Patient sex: F
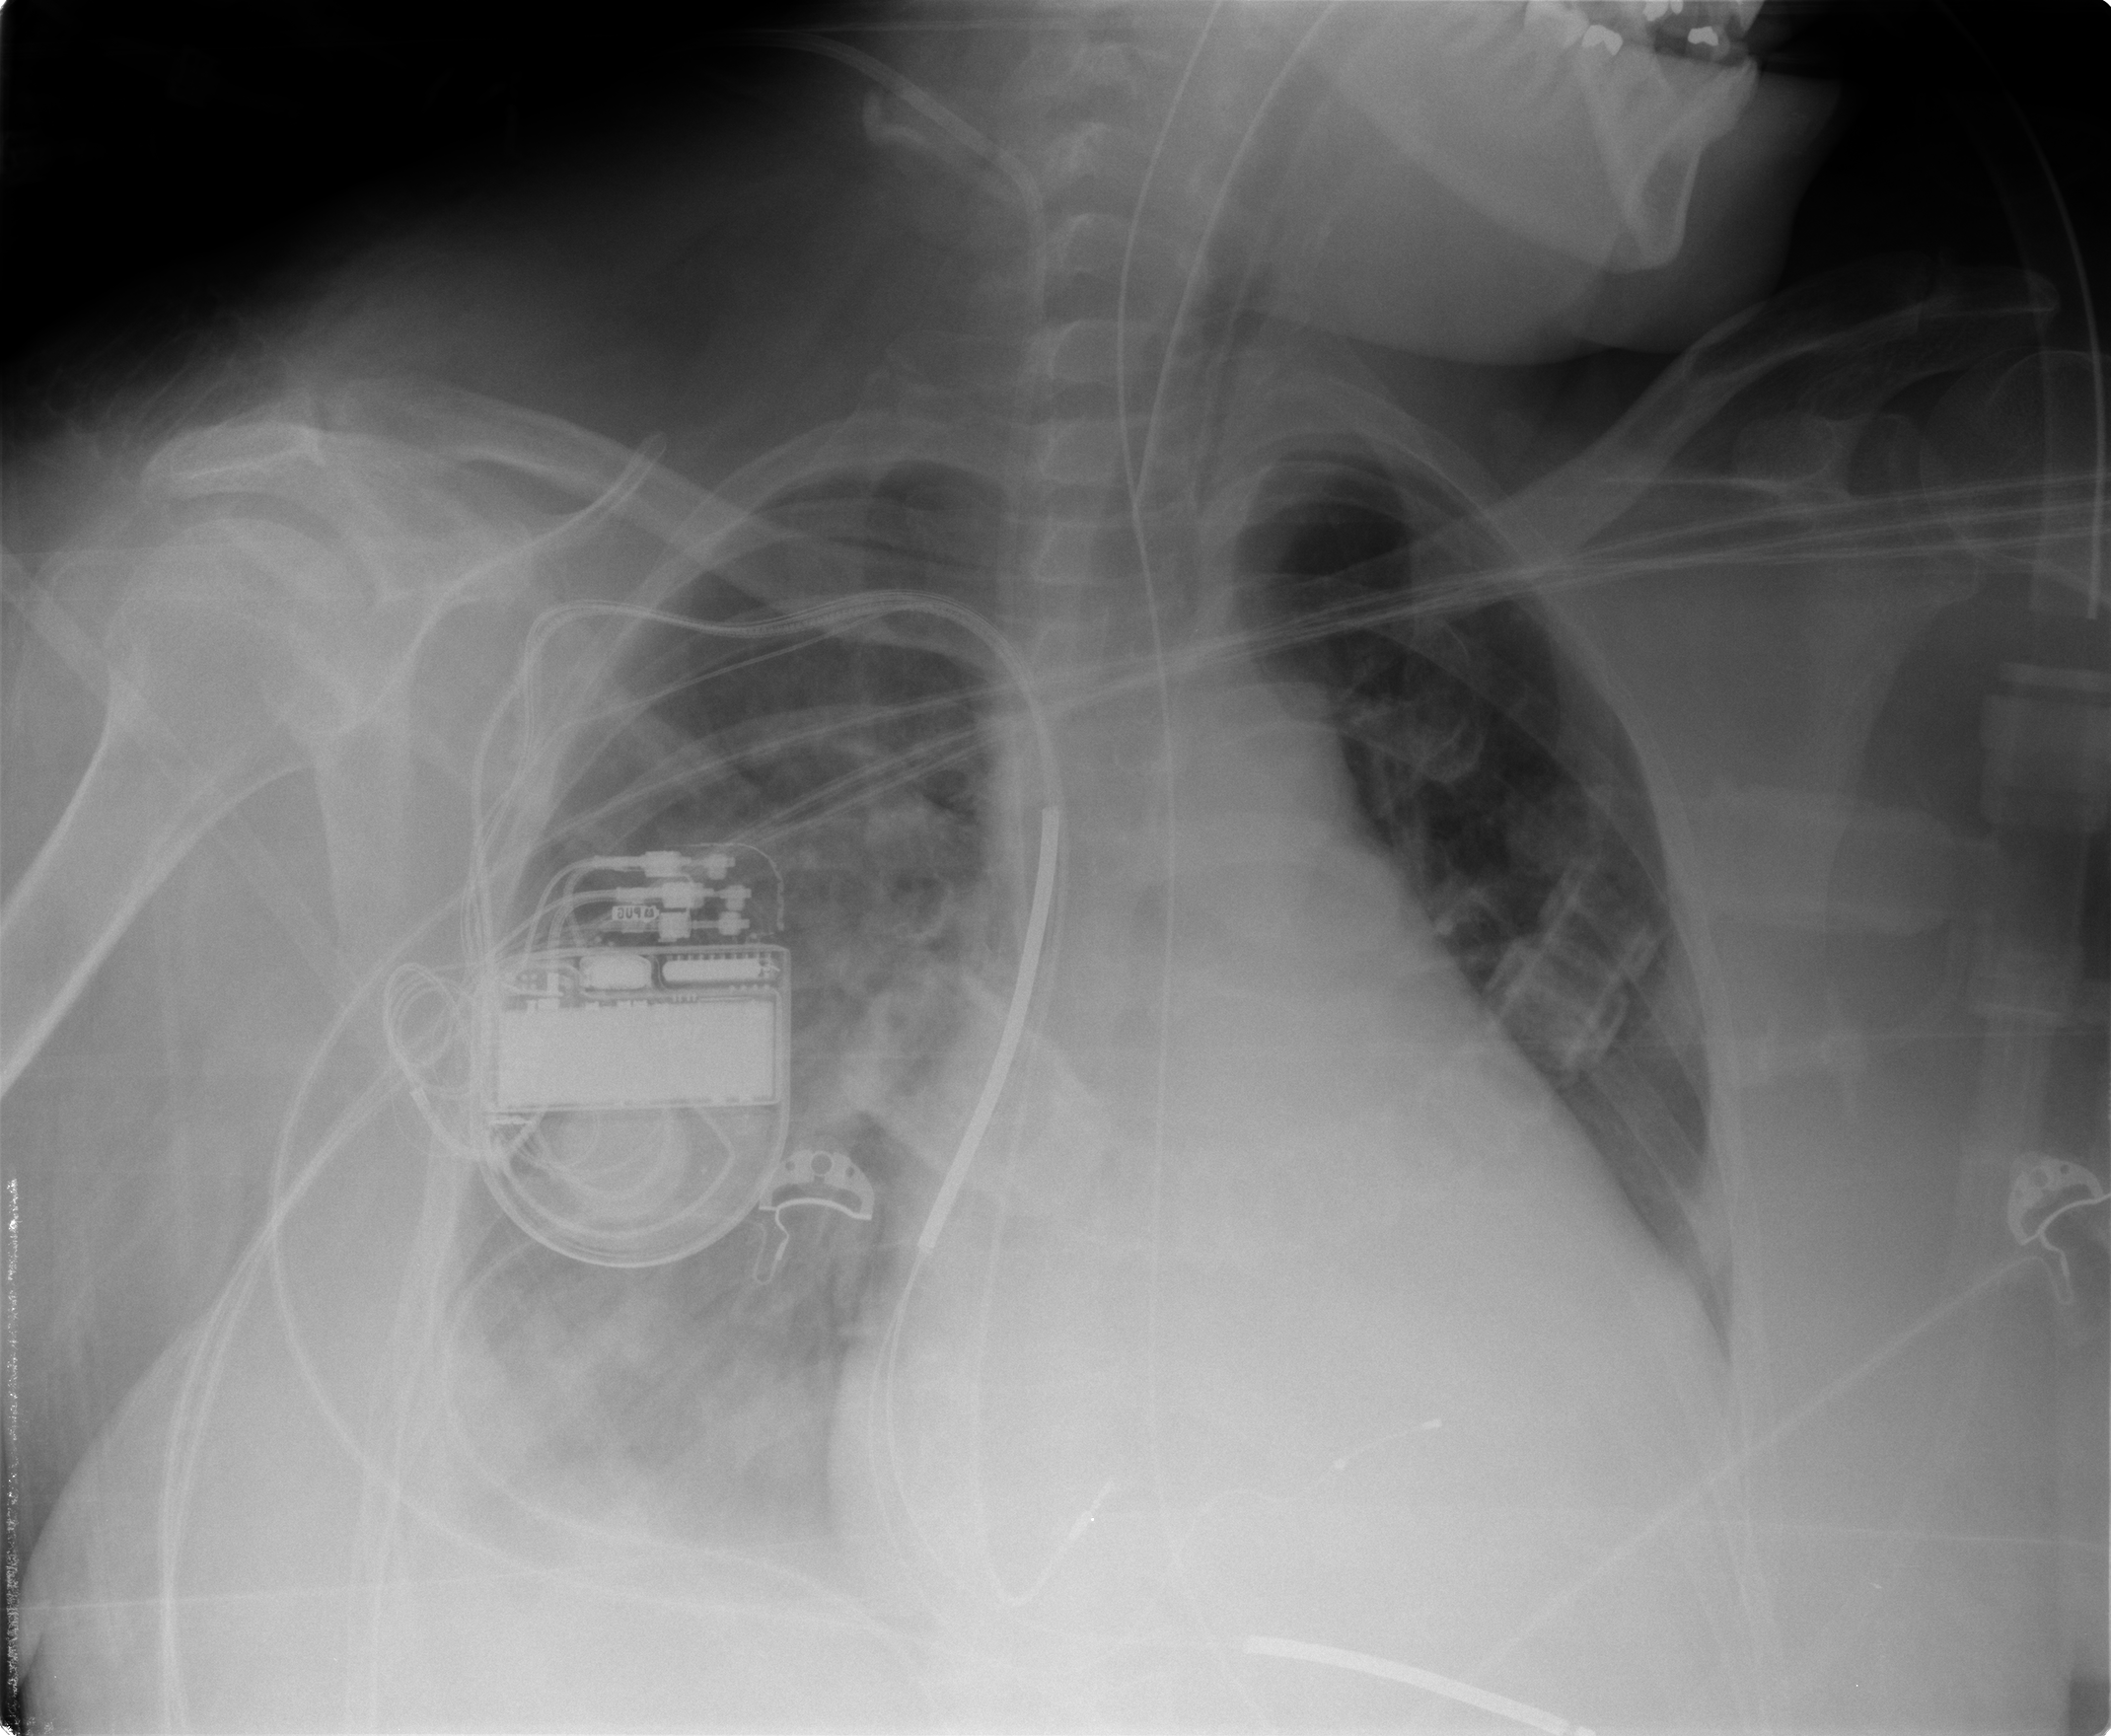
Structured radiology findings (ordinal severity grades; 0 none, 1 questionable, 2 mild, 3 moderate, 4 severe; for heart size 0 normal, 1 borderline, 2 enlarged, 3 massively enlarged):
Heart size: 3
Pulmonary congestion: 0
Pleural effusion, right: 3
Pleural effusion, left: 2
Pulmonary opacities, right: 3
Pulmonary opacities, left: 0
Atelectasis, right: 3
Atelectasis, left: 1